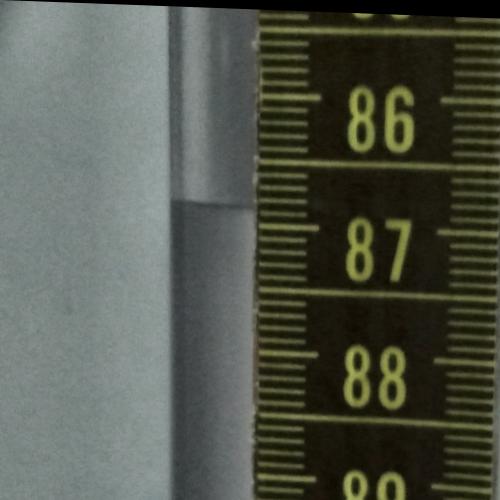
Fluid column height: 86.9 cm